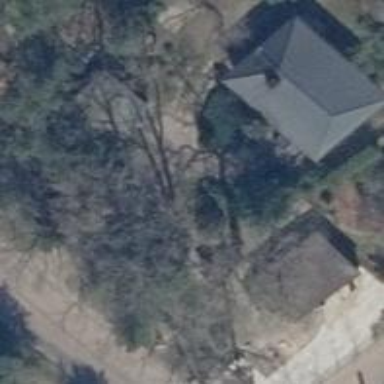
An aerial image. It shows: Driveway leading to service road.